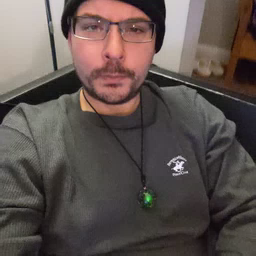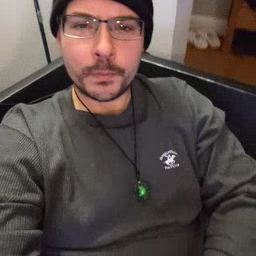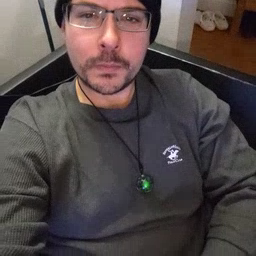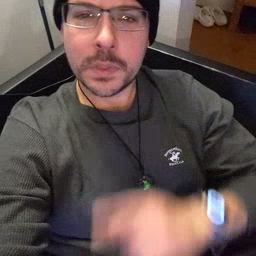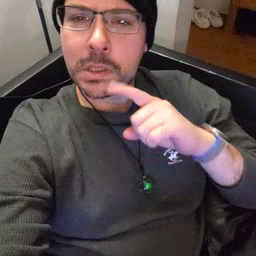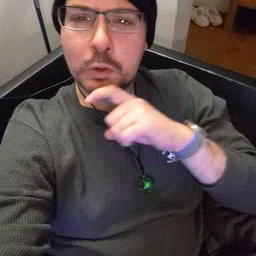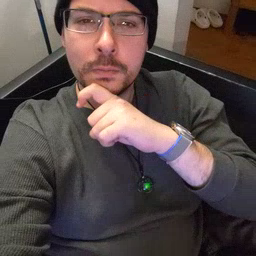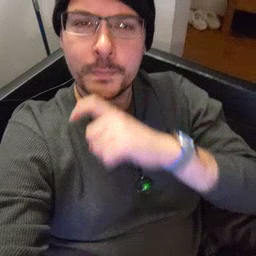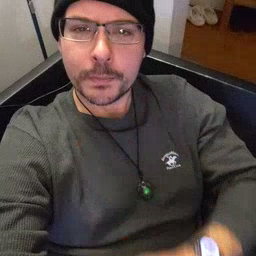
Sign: cereal